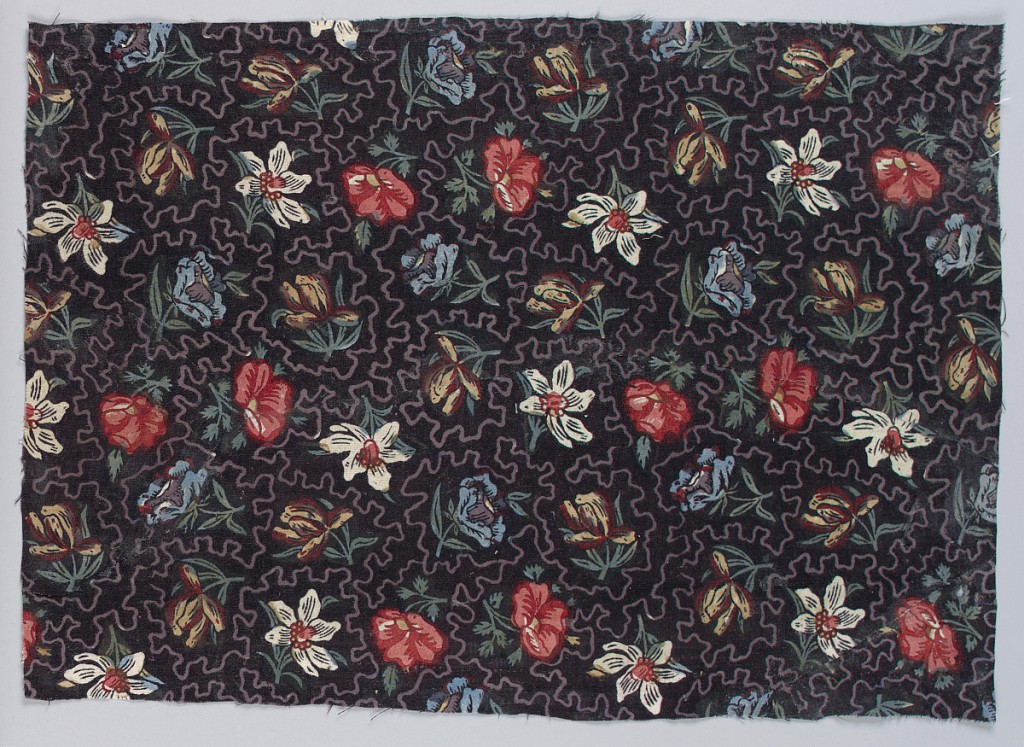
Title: Textile
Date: late 18th century
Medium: cotton Technique: block printed on plain weave with some colors added by brush
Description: Non-directional pattern of small flowers surrounded by a meandering vine on a black background.